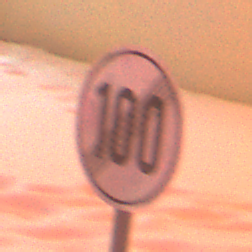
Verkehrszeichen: EndeGeschwindigkeit100
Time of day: Night
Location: Outdoor (Urban)
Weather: Overcast
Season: Winter
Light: Artificial